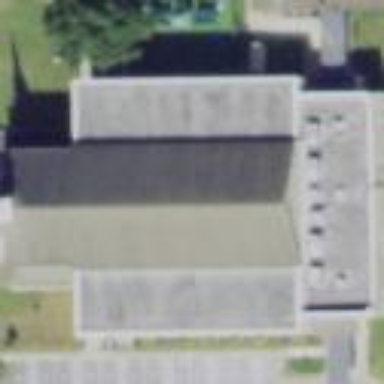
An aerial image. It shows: Building.